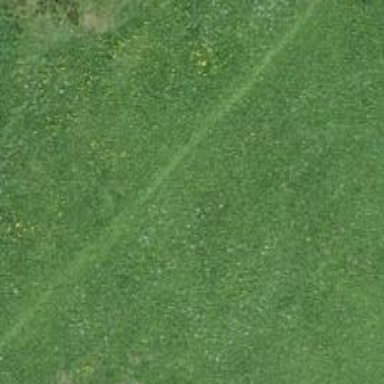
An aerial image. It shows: Grassy path.